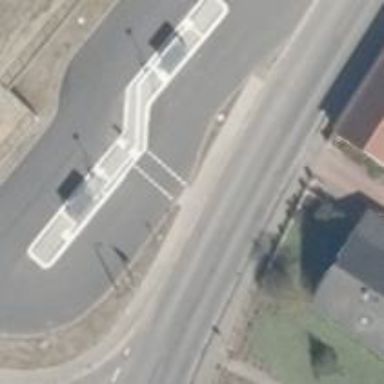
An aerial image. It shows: Asphalt service road designated for buses.